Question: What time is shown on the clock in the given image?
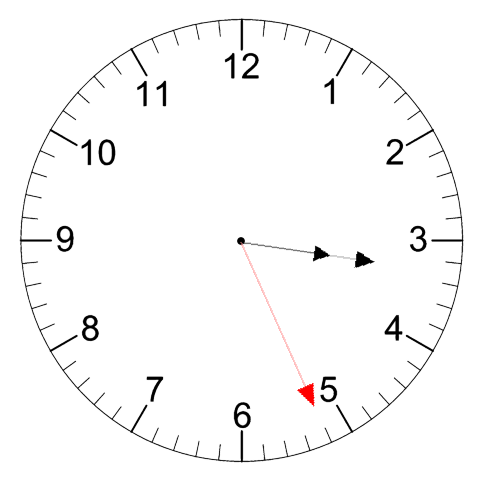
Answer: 03:16:26